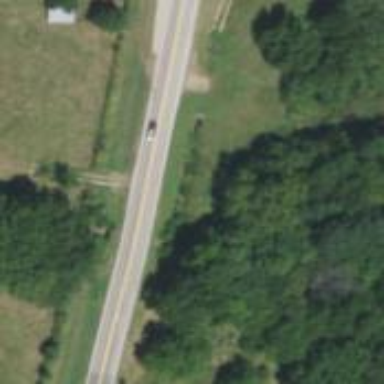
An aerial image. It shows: Primary highway.